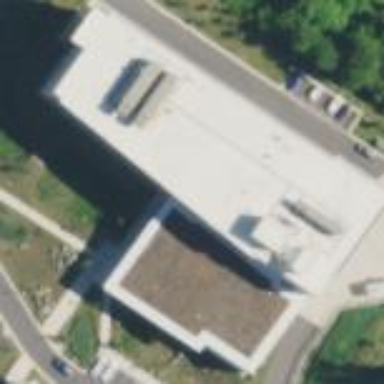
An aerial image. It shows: Public courthouse building.